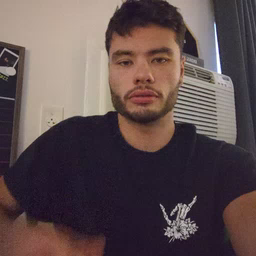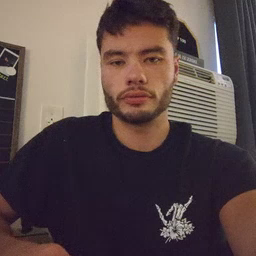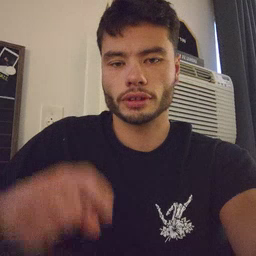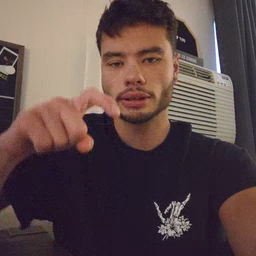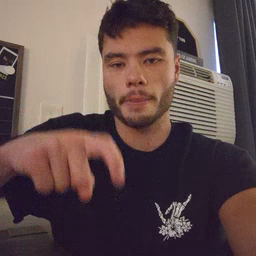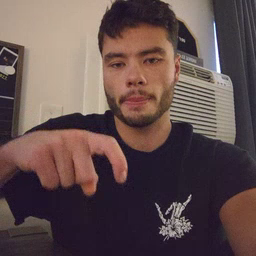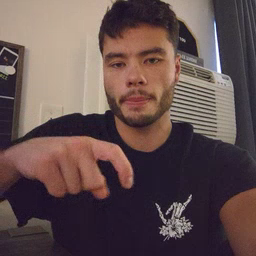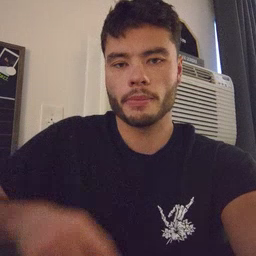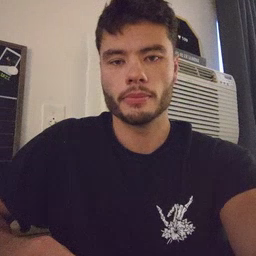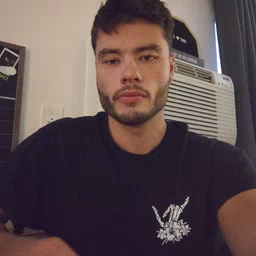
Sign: time